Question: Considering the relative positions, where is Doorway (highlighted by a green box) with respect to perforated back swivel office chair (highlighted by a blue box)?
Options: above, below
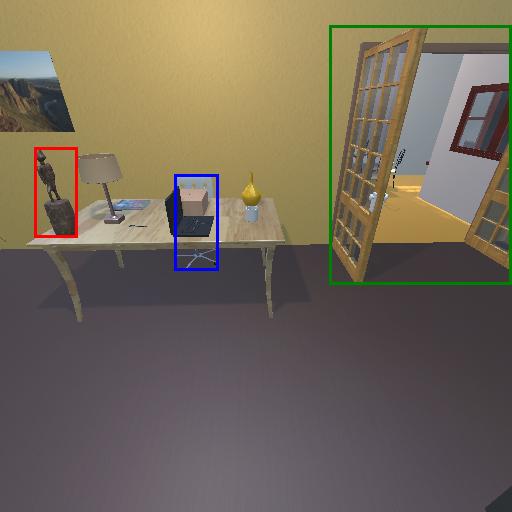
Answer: above